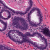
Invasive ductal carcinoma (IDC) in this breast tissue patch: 0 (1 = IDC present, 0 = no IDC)